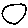
Label: moon